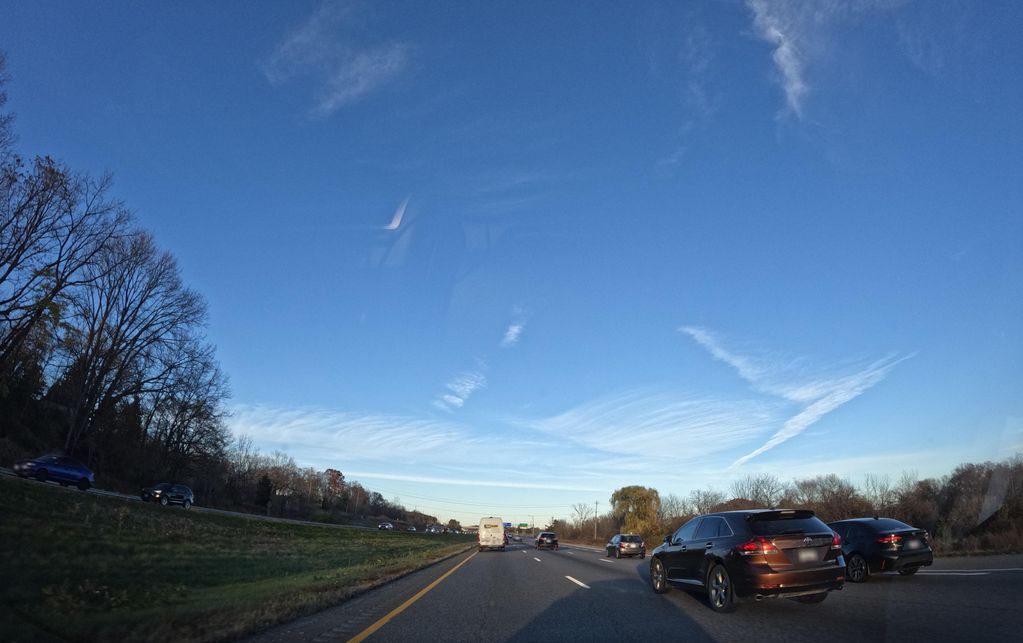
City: hamilton